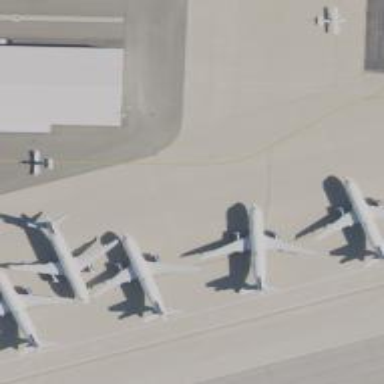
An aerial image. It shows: Image of taxiway at airport.